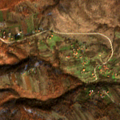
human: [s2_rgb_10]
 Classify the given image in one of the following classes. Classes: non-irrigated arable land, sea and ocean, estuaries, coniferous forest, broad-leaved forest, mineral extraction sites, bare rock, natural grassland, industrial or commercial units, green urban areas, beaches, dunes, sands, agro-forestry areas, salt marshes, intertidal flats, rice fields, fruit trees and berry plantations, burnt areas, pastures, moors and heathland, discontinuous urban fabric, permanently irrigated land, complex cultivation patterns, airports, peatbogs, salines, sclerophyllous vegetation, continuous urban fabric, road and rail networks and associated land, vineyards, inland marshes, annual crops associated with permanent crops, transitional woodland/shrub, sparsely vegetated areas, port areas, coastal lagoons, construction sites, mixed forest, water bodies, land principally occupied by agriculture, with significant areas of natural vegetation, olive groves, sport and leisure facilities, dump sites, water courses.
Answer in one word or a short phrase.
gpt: complex cultivation patterns, land principally occupied by agriculture, with significant areas of natural vegetation, broad-leaved forest, natural grassland